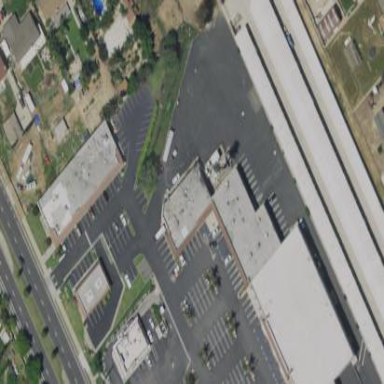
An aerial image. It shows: Retail building with flat roof. The roof orientation is along the building.